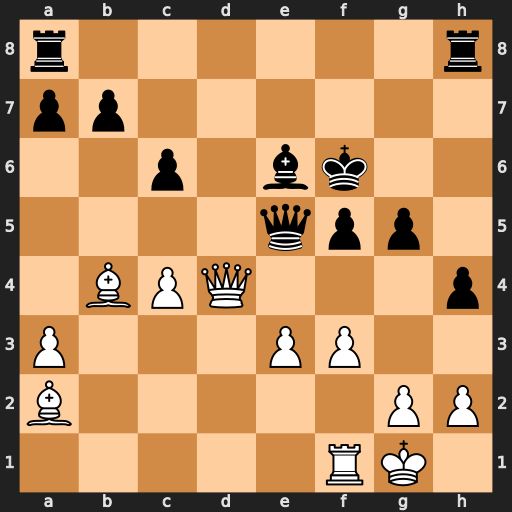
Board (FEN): r6r/pp6/2p1bk2/4qpp1/1BPQ3p/P3PP2/B5PP/5RK1
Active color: w
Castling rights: -
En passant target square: -
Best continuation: Be7+ Kxe7 Qxe5